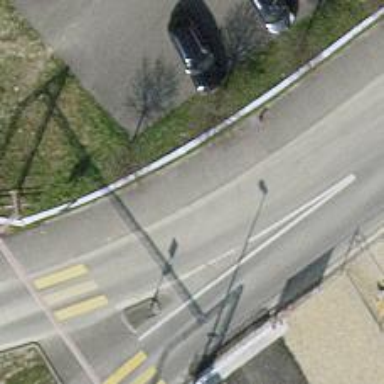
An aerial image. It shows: Asphalt sidewalk.